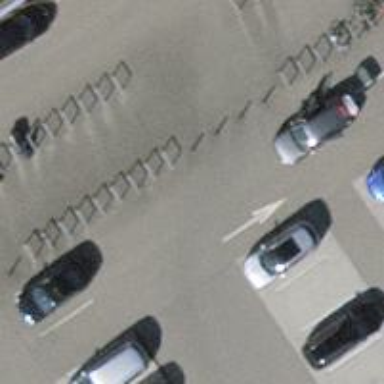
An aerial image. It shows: Road serving as parking aisle.